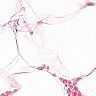
Metastatic tissue present: no